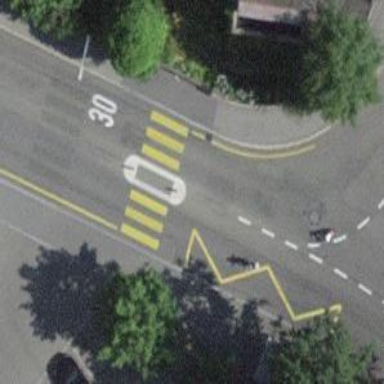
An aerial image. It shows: Kerb barrier.